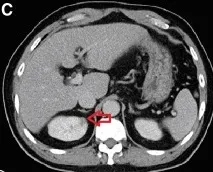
(C) A 1 cm renal tumor was located at the upper pole of the right kidney; we suspected that the tumor was renal-cell carcinoma.
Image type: radiology (ct)